Question: I have a little code module that should refer as signature panel so that the user can sign on this panel with his finger. The whole thing runs on the iPad.
Now, I managed to do the usual touchesBegan(), touchesMoved(), touchesEnded() carousel to make him sign on that panel. While signing, I draw his signature on the main view. However, due to whatever reason, the image appears twice: once correctly and once upside down above the main signature (see image). Since I don't see any translating being done in my code, I suspect that the whole code might be incorrect, but I don't know why. Does anyone know what I'm doing wrong here?

'''
#import "RMSignatureView.h"
#import <QuartzCore/QuartzCore.h>
@interface RMSignatureView() {
CGPoint origin;
}
-(void) setupLayer;
@property (nonatomic, retain) UIImage* image;
@end
@implementation RMSignatureView
@synthesize image;
-(void) dealloc {
[image release];
[super dealloc];
}
- (id)initWithFrame:(CGRect)frame {
self = [super initWithFrame:frame];
if (self) {
[self setupLayer];
}
return self;
}
-(id) initWithCoder:(NSCoder *)aDecoder {
if ([super initWithCoder:aDecoder] == self) {
[self setupLayer];
}
return self;
}
-(void) setupLayer {
self.layer.cornerRadius = 10;
self.layer.borderColor = [UIColor colorWithRed:109.0/256.0 green:149.0/256.0 blue:224.0/256.0 alpha:1.0].CGColor;
self.layer.borderWidth = 0.5f;
}
- (void)drawRect:(CGRect)rect {
CGContextRef context = UIGraphicsGetCurrentContext();
CGContextSaveGState(context);
CGContextSetStrokeColorWithColor(context, [UIColor grayColor].CGColor);
CGFloat sizes[2];
sizes[0] = 1;
sizes[1] = 1;
CGContextSetLineDash(context, 0, sizes, 2);
CGContextMoveToPoint(context, rect.origin.x + 50, rect.origin.y + rect.size.height - 30);
CGContextAddLineToPoint(context, rect.origin.x + rect.size.width - 50, rect.origin.y + rect.size.height - 30);
CGContextStrokePath(context);
CGContextSetLineDash(context, 0, NULL, 0);
if (image)
CGContextDrawImage(context, rect, image.CGImage);
CGContextRestoreGState(context);
}
-(void) touchesBegan:(NSSet *)touches withEvent:(UIEvent *)event {
UITouch* touch = [touches anyObject];
origin = [touch locationInView:self];
}
-(void) touchesCancelled:(NSSet *)touches withEvent:(UIEvent *)event {
origin.x = -1;
origin.y = -1;
}
-(void) touchesEnded:(NSSet *)touches withEvent:(UIEvent *)event {
origin.x = -1;
origin.y = -1;
}
-(void) touchesMoved:(NSSet *)touches withEvent:(UIEvent *)event {
UITouch* touch = [touches anyObject];
if (origin.x != -1 && origin.y != -1) {
UIGraphicsBeginImageContext(self.frame.size);
@try {
CGContextRef context = UIGraphicsGetCurrentContext();
CGContextSaveGState(context);
if (image)
CGContextDrawImage(context, CGRectMake(0, 0, self.frame.size.width, self.frame.size.height), image.CGImage);
CGContextMoveToPoint(context, origin.x, origin.y);
origin = [touch locationInView:self];
CGContextAddLineToPoint(context, origin.x, origin.y);
CGContextStrokePath(context);
self.image = UIGraphicsGetImageFromCurrentImageContext();
CGContextRestoreGState(context);
}
@finally {
UIGraphicsEndImageContext();
}
}
[self setNeedsDisplay];
}
@end
'''
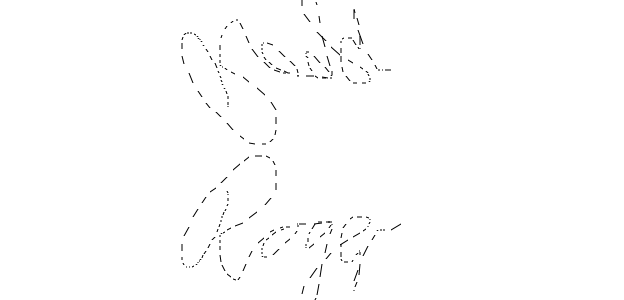
Answer: Found it.. Quartz has (0, 0) in the lower left instead of upper left.